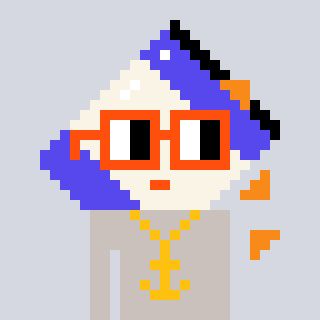
a pixel art character with square orange glasses, a chips-shaped head and a foggrey-colored body on a cool background